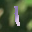
Label: 1